Question: I have tried to create my own macro by piecing together various examples copied from multiple help sites but haven't had any success in finding a solution to my data issue. I have a somewhat large file that is analyzing structured and unstructured activity for patients out of their rooms. There is a pivot table built in to this analysis to help separate out different tiers of results. If the solution is to undo some of the table setup, that is fine but I am hoping someone out there has a readily available solution for this.
Here is a screenshot of the worksheet in different stages for reference:
### Data Sheet

I need a macro that will copy the values that correlate with the conditionally formatted cells containing numbers and also pull their first and last name from columns a, b, and c, and paste it into e, f, and g. After the data is pasted, it needs to be deleted from columns a, b, and c. I also need it to repeat this process for the data in columns I, J, and K and paste into M, N, and O just as the first operation and with the same criteria. I am trying to use this to verify that all of the patients have been pulled appropriately from the rosters and verifying the amount of time spent in the activities using their # ID. Below, not available on the screenshot, is a verification method to confirm all the numbers line up. I have recorded myself sorting, filtering, copying, pasting, and deleting to create the macro, but the problem I keep running into is that the number of cells conditionally formatted varies from day to day and I haven't found a way to have a dynamic range for a macro to copy, paste, and delete and keep everything intact. I think I've covered everything someone would need to know to help but if not please let me know and I'll clarify. Thanks!!!
I think this is where the problem may lie (in the copy/paste section):
'''
ActiveSheet.ListObjects("ActivityList_STR").Range.AutoFilter Field:=3,_
Criteria1:=RGB(255, 199, 206), Operator:=xlFilterCellColor Range
("A4:C8").Select Selection.Copy Range("E4").Select
Selection.PasteSpecial Paste:=xlPasteValues, Operation:=xlNone,
SkipBlanks _ :=False, Transpose:=False Range("A4:C8").Select
Application.CutCopyMode = False Selection.ClearContents
'''
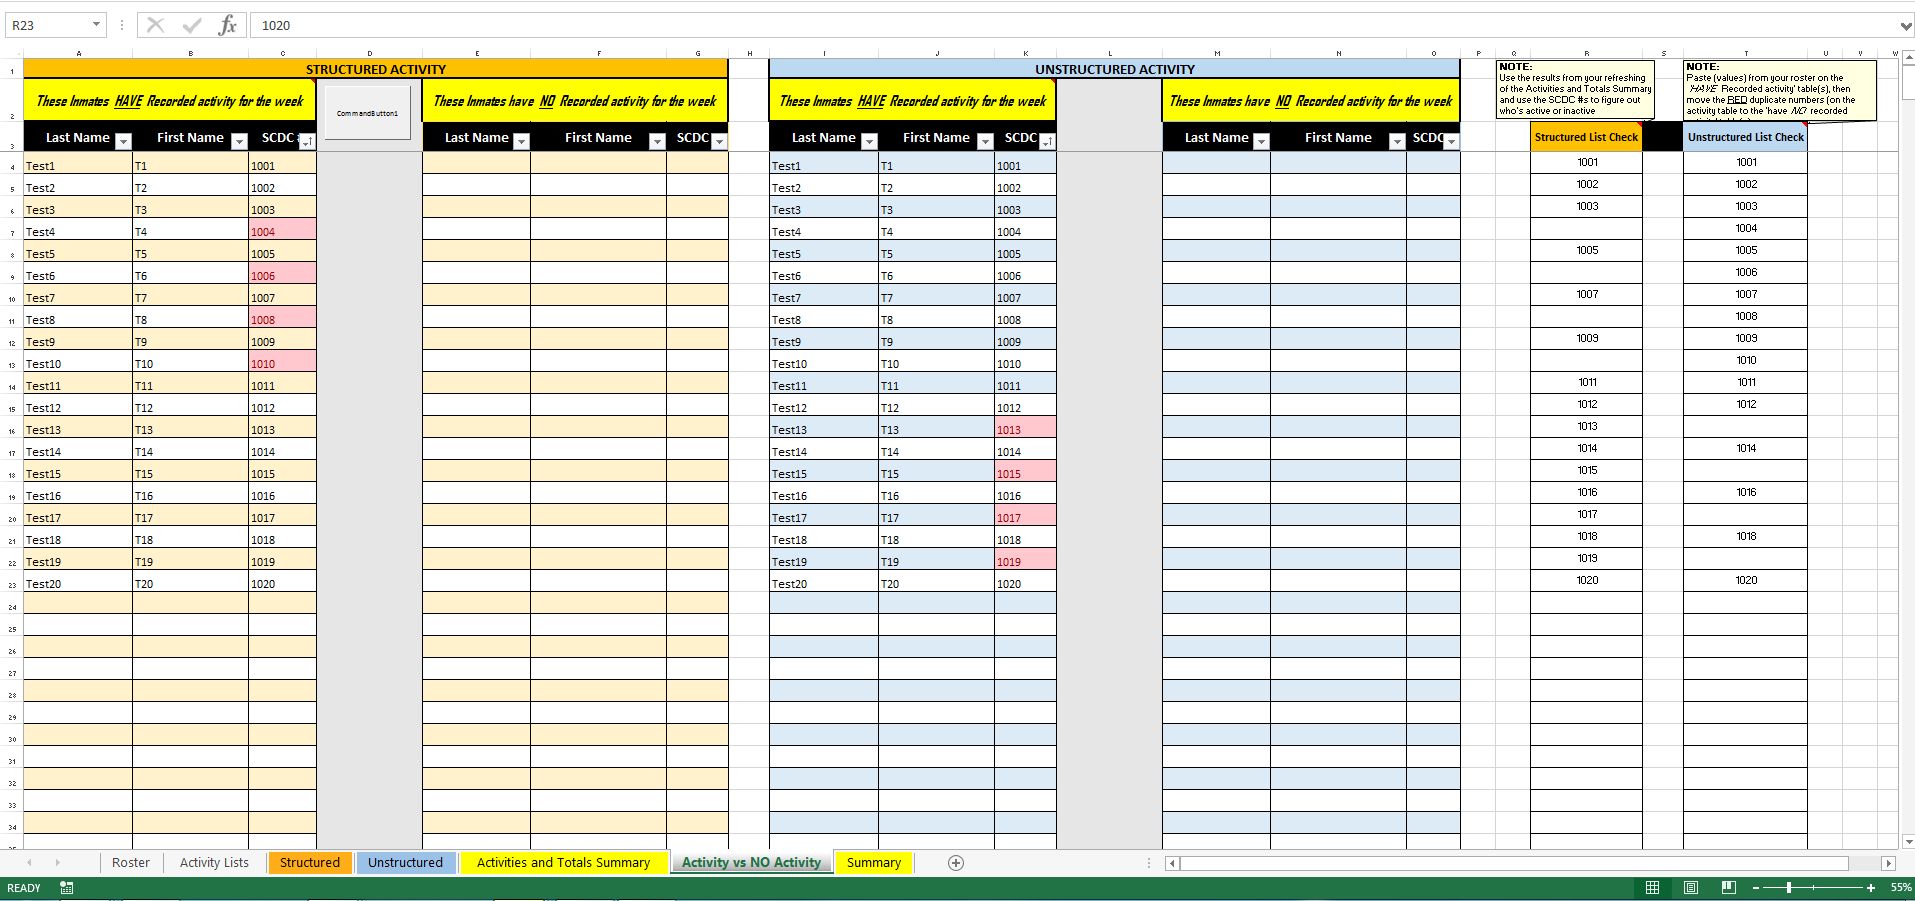
Answer: First up, bring your CF conditions into a new column, so that you can directly access the resulting TRUE/FALSE results by either Formulas or VBA.
Depending on what version of Excel you have, you have a number of options to accomplish what you're trying to do here, including:
- - - -
Note that both PowerQuery and PowerPivot are available as a free addin if you're running a version between 2010 and the dates I mention above.
PowerQuery and PowerPivot are by far the easiest way to tackle your issue if you're new to the above concepts, and there are plenty of resources on the net and videos on YouTube to get you started.